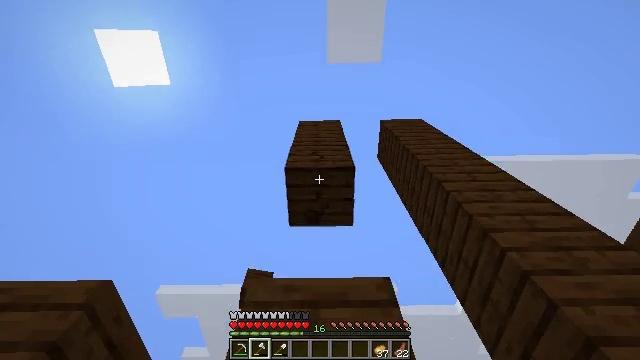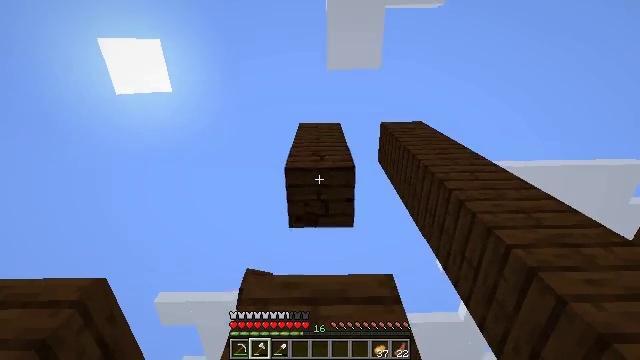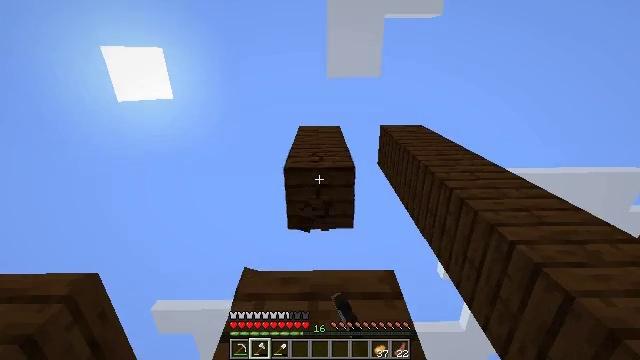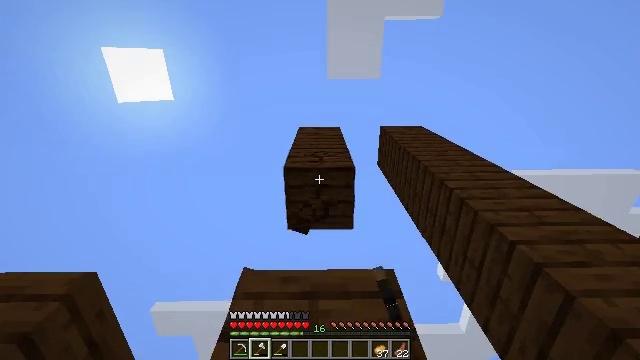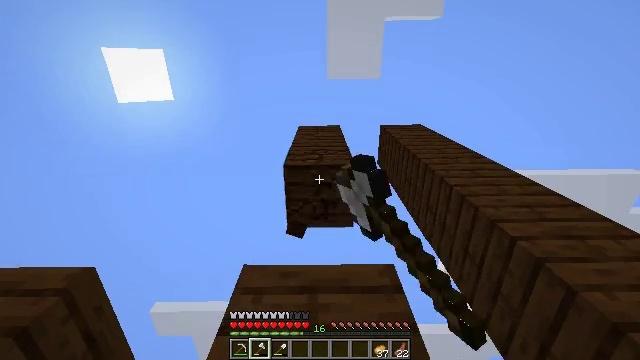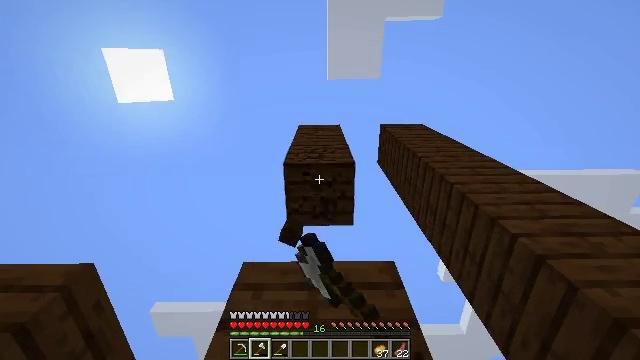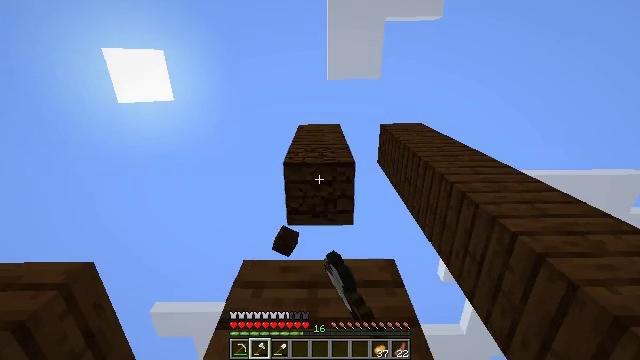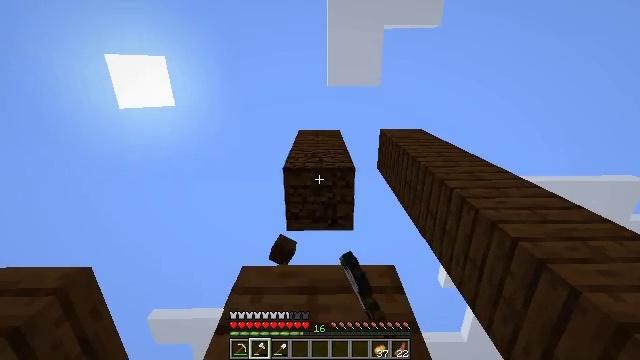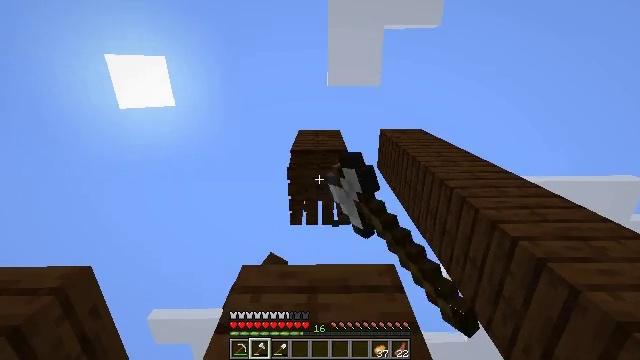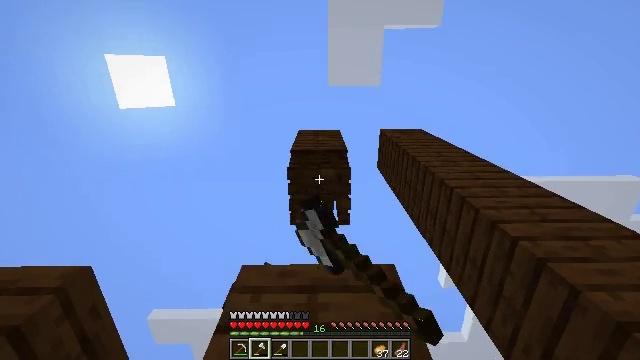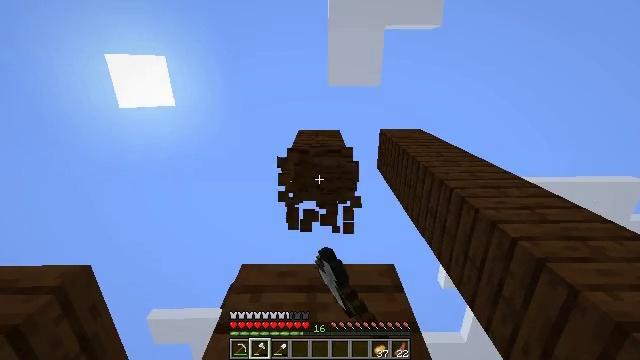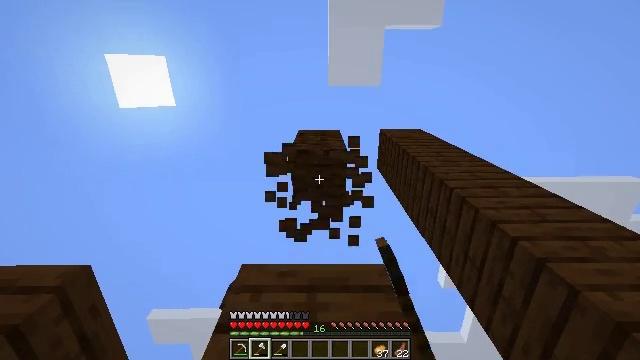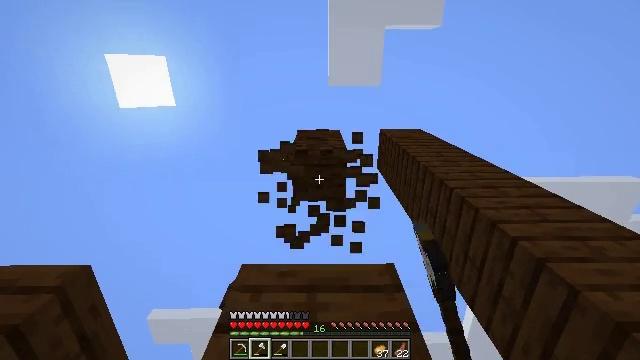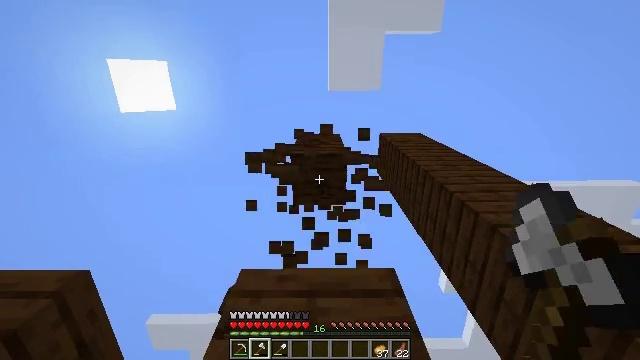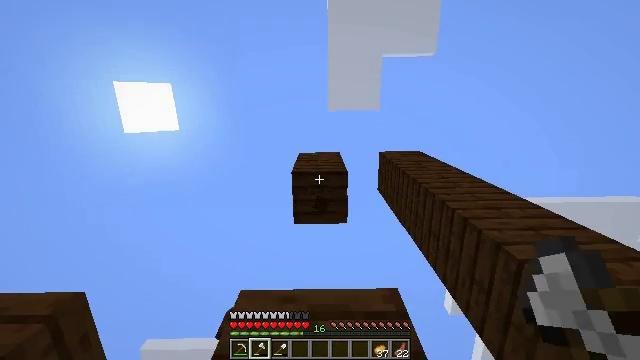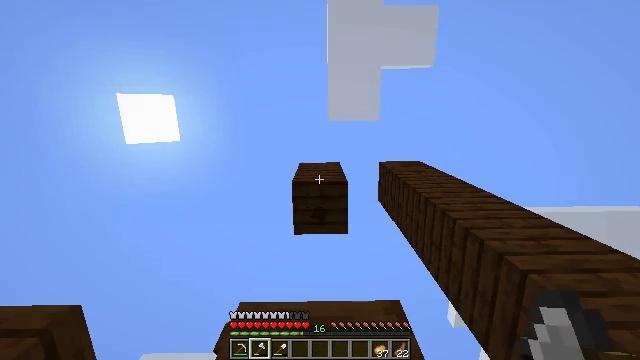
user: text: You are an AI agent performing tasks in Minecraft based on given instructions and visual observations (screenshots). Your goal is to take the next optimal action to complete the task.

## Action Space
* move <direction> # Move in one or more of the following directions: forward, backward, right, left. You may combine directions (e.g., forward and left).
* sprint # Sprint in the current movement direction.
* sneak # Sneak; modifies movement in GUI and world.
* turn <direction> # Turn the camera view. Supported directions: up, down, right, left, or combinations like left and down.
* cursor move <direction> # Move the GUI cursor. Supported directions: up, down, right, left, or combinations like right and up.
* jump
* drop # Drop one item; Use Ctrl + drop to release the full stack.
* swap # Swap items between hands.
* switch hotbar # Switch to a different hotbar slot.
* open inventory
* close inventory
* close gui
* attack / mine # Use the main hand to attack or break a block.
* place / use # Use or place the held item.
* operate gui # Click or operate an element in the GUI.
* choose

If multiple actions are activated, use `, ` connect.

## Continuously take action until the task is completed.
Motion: motion action
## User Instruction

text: Mine dark oak planks.
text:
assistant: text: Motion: turn up, attack / mine
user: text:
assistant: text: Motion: turn up, attack / mine
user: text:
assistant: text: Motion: attack / mine
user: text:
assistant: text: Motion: attack / mine
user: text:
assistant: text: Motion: attack / mine
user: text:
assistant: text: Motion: attack / mine
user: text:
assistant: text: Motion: turn up, attack / mine
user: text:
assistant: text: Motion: attack / mine
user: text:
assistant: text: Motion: attack / mine
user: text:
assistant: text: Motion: attack / mine
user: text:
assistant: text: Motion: attack / mine
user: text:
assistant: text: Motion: attack / mine
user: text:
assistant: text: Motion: attack / mine
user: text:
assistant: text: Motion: turn up, attack / mine
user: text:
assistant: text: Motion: turn up, attack / mine
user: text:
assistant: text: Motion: attack / mine
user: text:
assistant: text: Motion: attack / mine
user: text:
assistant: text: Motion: attack / mine
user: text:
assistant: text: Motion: attack / mine
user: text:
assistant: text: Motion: attack / mine
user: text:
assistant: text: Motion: attack / mine
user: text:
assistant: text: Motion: attack / mine
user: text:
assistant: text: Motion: attack / mine
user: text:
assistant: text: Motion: attack / mine
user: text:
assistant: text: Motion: attack / mine
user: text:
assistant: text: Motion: attack / mine
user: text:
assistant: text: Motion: attack / mine
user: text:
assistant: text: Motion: attack / mine
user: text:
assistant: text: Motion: attack / mine
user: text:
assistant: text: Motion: no_op